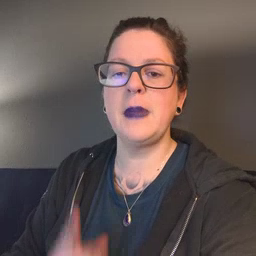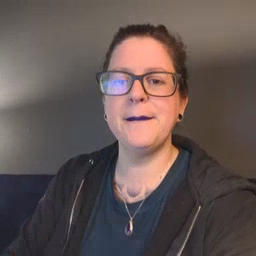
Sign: up